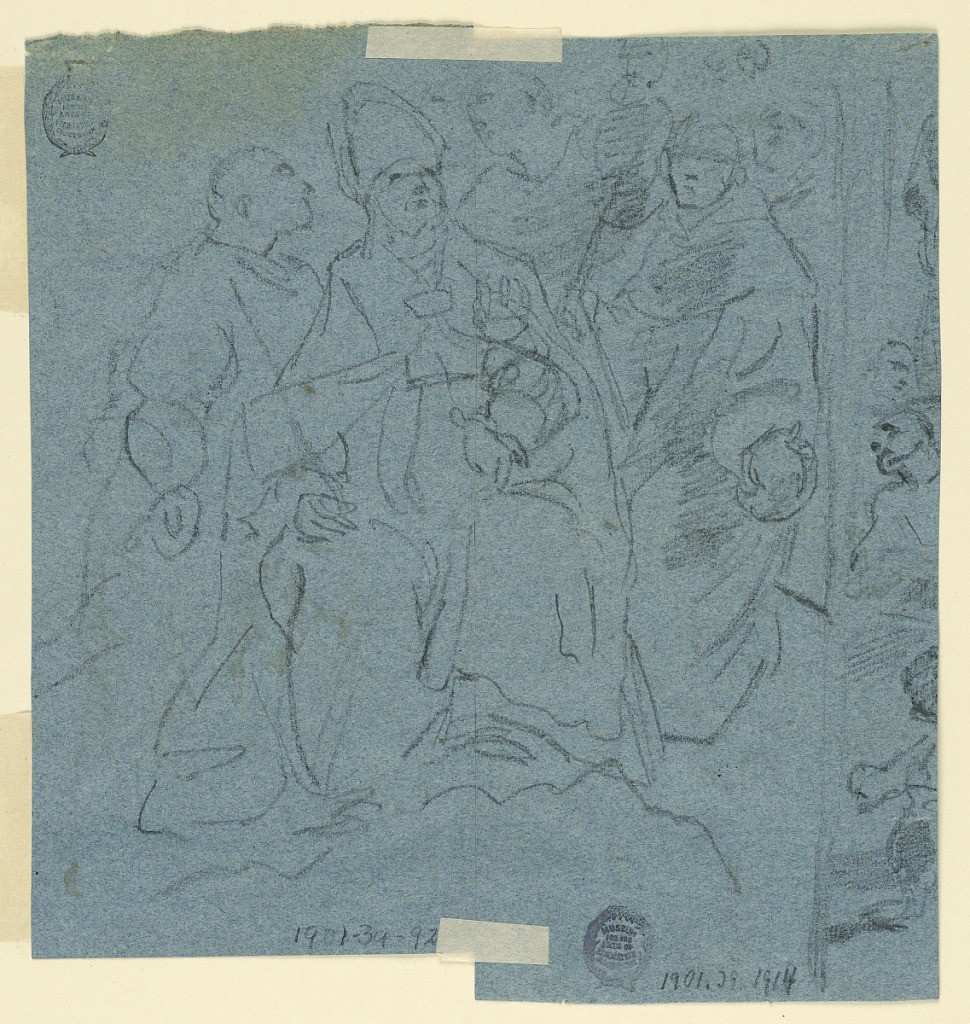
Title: Drawing
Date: ca. 1780–90
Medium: Pen, brush, sepia, blue paper
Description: Project for the decoration, probably, of the upper part of a pilaster. Vertical rectangle. Above: a molding is a tablet with a cherub, supporting the inner ends of two festoons; above: "B"[eata] "M"[aria] "V"[irgo]. Below: an estucheon is suspended from the festoon of ribbon, whose ends are at the sides hanging down. In the center of the estucheon an oval with a figure, above and below a cherub. the latter supporting with his mouth a cord with a bunch. On the back the right part of a sketch, black crayon, see -92.